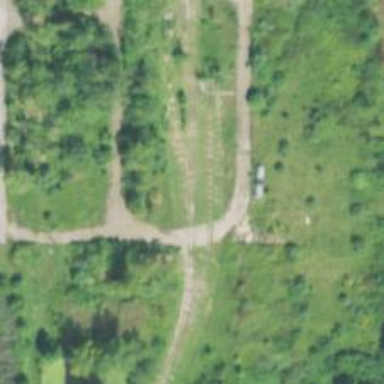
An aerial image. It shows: Disused railway spur service.